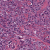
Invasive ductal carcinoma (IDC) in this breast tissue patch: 1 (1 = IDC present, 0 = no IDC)